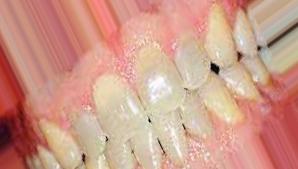
Condition: Tooth Discoloration